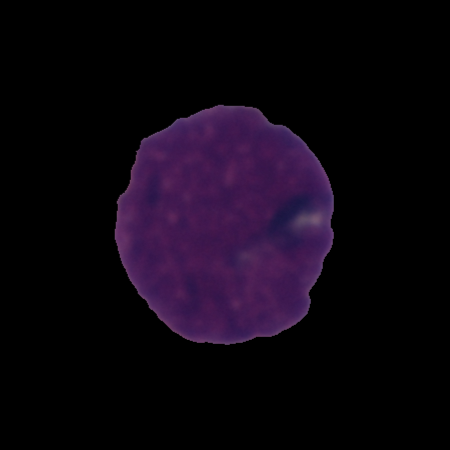
Label: cancer